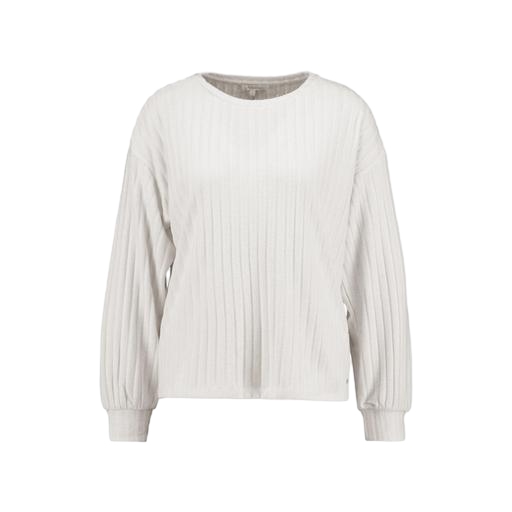
white long-sleeve plissé, white long sleeved sweater, white pullover, white background